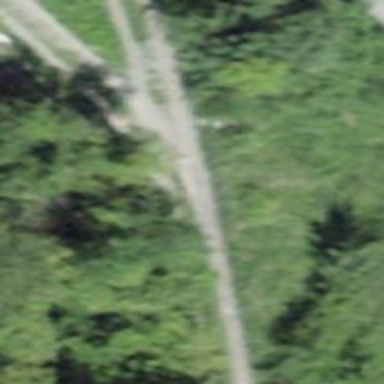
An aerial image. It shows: Unpaved track with grade2 surface.